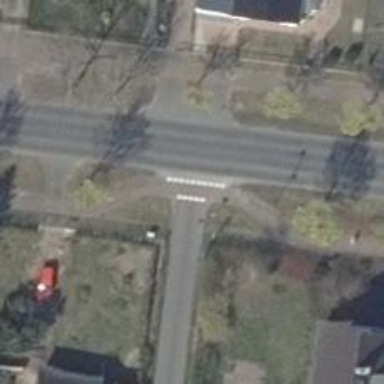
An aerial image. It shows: Uncontrolled crossing on the road.